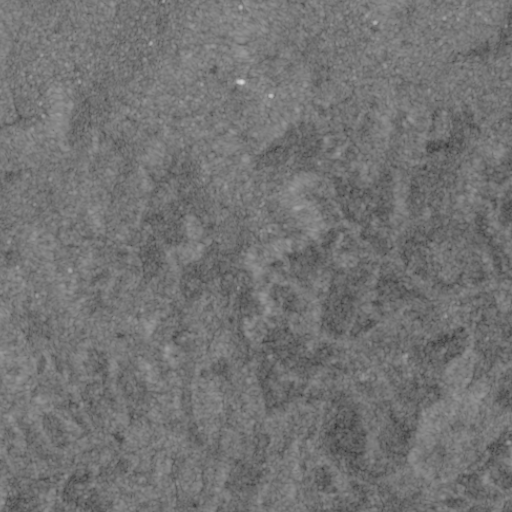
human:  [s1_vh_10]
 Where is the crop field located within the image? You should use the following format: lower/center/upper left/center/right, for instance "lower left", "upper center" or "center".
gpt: The crop field is located in the lower center of the image.
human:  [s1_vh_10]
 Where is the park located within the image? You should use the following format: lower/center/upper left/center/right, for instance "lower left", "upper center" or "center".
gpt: The park is located in the upper center of the image.
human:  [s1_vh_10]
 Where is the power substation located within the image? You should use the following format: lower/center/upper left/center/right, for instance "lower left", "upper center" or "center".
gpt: The power substation is located in the upper center of the image.
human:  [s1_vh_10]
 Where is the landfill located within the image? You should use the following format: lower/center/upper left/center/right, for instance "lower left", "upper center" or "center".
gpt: There is no landfill in the image.

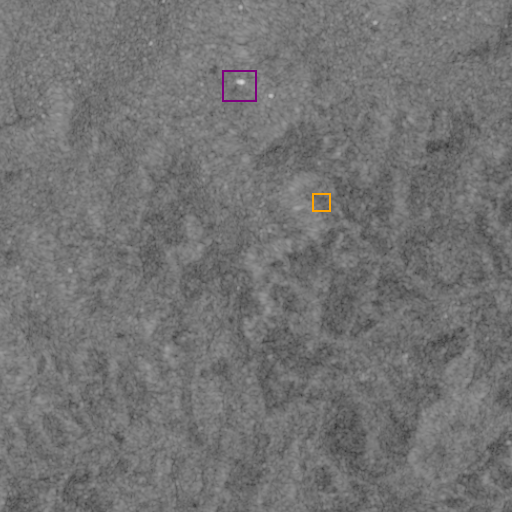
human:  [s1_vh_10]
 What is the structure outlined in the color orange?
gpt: The structure outlined in orange is a crop field.
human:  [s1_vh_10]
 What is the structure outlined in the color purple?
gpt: The structure outlined in purple is a park.
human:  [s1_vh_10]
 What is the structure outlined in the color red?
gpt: There is no red outline.